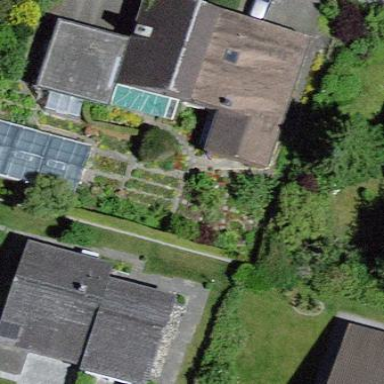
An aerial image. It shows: Detached building.